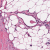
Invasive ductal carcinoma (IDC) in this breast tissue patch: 1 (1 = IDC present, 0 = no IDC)